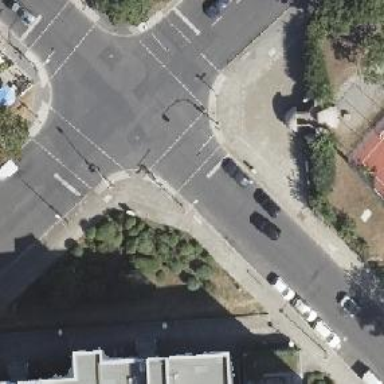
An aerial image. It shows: Road crossing with traffic signals.